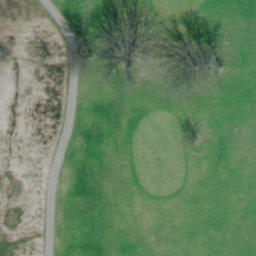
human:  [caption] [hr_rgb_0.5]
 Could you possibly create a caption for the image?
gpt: A part of a golf course with green turfs and some bunkers and a trail cross the turfs .

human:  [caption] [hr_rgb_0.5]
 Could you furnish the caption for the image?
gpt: This is a part of a golf course with green turfs and some bunkers .

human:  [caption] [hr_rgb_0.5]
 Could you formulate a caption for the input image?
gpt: A part of a golf course with green turfs and some bunkers .

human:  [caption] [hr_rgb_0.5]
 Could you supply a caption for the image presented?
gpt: There are turfs and some bunkers in the golf course .

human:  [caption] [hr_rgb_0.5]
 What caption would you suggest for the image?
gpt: Green turfs and some bunkers with a trail cross the turfs in the golf course .